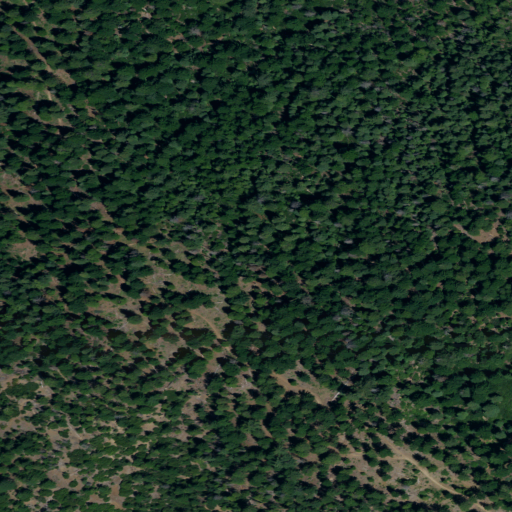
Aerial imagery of ridge(s) in California named Rainbow Ridge containing only evergreen forest